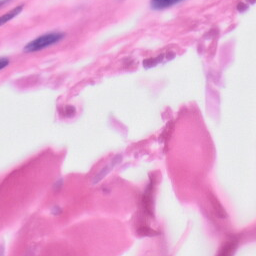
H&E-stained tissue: Skin